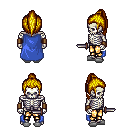
a pixel art fantasy rpg character, male body template, skeleton, blue cape, gold greaves, blonde long topknot hairstyle, leather bracers, white slippers, dagger, four views (front, back, left, right), 2x2 character sprite sheet, small pixel art, hard edges, no anti-aliasing